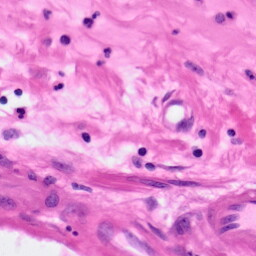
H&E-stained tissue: Pancreatic